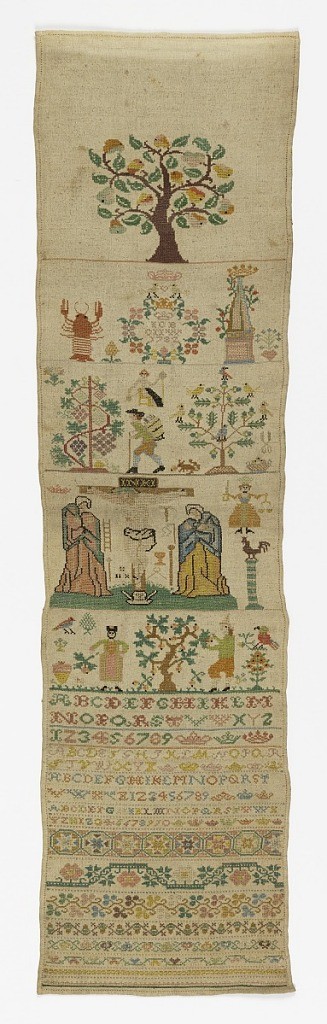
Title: Sampler
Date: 1782
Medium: silk embroidery on linen foundation Technique: embroidered in cross and back stitches on plain weave foundation
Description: Vertical sampler with horizontal bands of pattern: a large fruit tree at the top; crucifixion in the center; alphabets and small geometric pattern bands at the bottom.